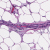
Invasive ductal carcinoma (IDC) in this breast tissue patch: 1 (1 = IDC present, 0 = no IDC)